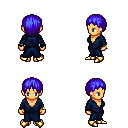
a pixel art fantasy rpg character, female body template, human, tanned skin, blue robe, metal pants, blue plain hairstyle, bracelets, gold boots, four views (front, back, left, right), 2x2 character sprite sheet, small pixel art, hard edges, no anti-aliasing